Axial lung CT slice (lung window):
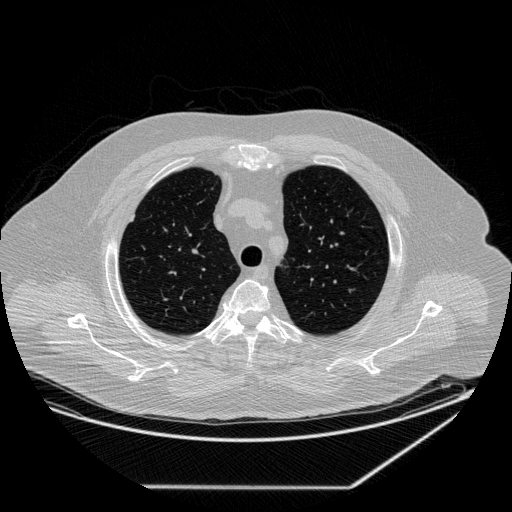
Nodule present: no